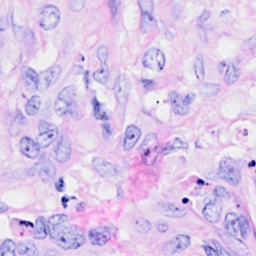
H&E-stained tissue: Breast